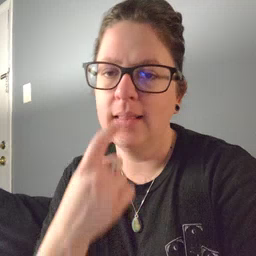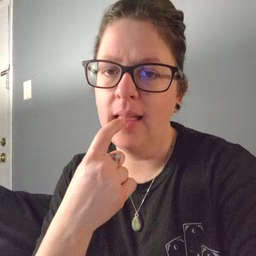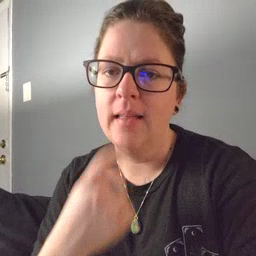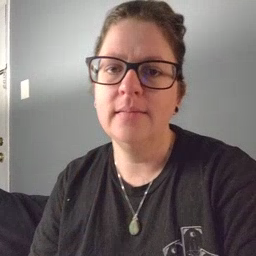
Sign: tongue